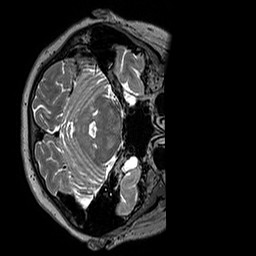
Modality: T2w
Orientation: axial
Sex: female
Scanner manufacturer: siemens
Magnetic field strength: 3 T
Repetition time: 3.2 s
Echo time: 0.409 s